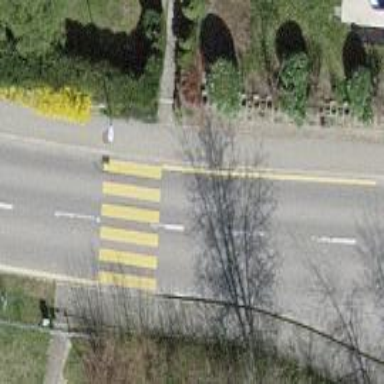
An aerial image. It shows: Marked road crossing with visible crossing markings.